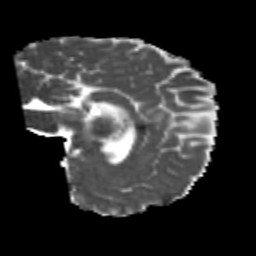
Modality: MD
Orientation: sagittal
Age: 24
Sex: female
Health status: healthy
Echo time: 0.074 s